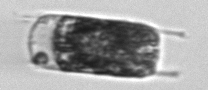
Label: Hemiaulus